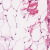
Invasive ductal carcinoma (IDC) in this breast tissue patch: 0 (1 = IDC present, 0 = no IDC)